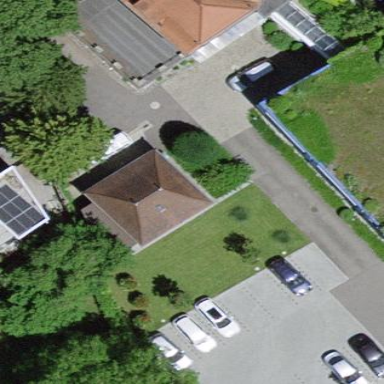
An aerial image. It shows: Garage building.